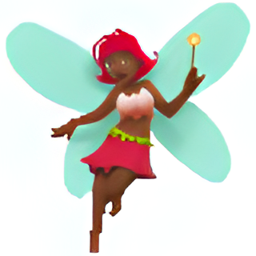
Name: fairy
Emoji: 🧚🏾
Group: People & Body
Sub-group: person-fantasy